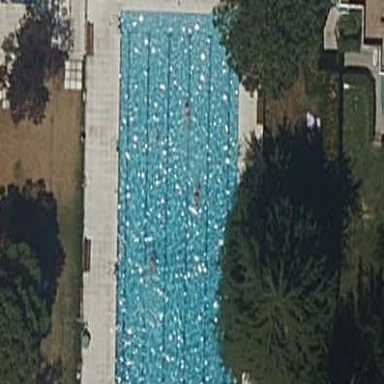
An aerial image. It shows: Swimming pool area designated for leisure and sport.